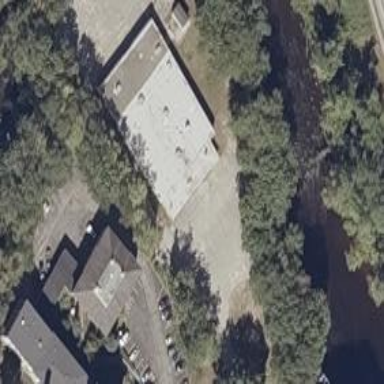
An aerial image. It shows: Office building.